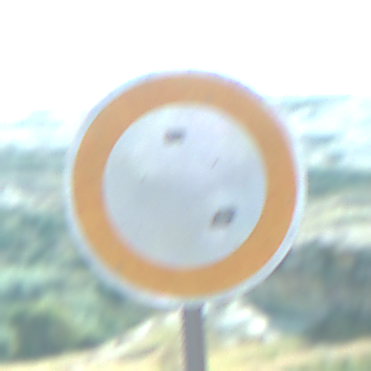
Verkehrszeichen: VerbotFahrzeugeAllerArt
Umgebung: Outdoor, Nature
Tageszeit: Night
Wetter: PartlyCloudy
Licht: Natural
Jahreszeit: NotSpecified
Kontrast: HighContrast